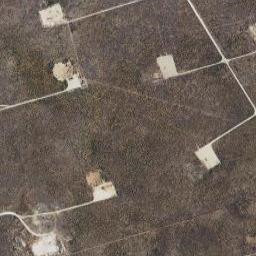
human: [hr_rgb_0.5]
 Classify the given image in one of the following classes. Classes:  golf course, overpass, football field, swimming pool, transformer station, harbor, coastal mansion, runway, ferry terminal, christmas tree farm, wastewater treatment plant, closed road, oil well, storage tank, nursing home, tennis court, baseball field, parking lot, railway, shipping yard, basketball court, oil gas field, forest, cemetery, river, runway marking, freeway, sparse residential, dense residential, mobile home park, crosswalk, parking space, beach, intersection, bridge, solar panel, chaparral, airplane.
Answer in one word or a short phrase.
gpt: oil gas field